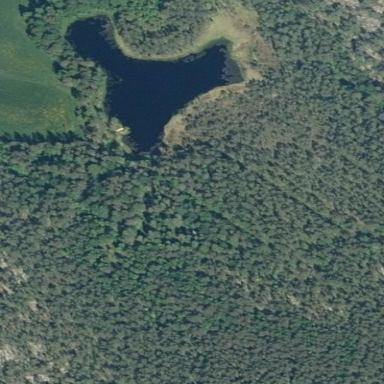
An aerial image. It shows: Serene lake surrounded by nature.